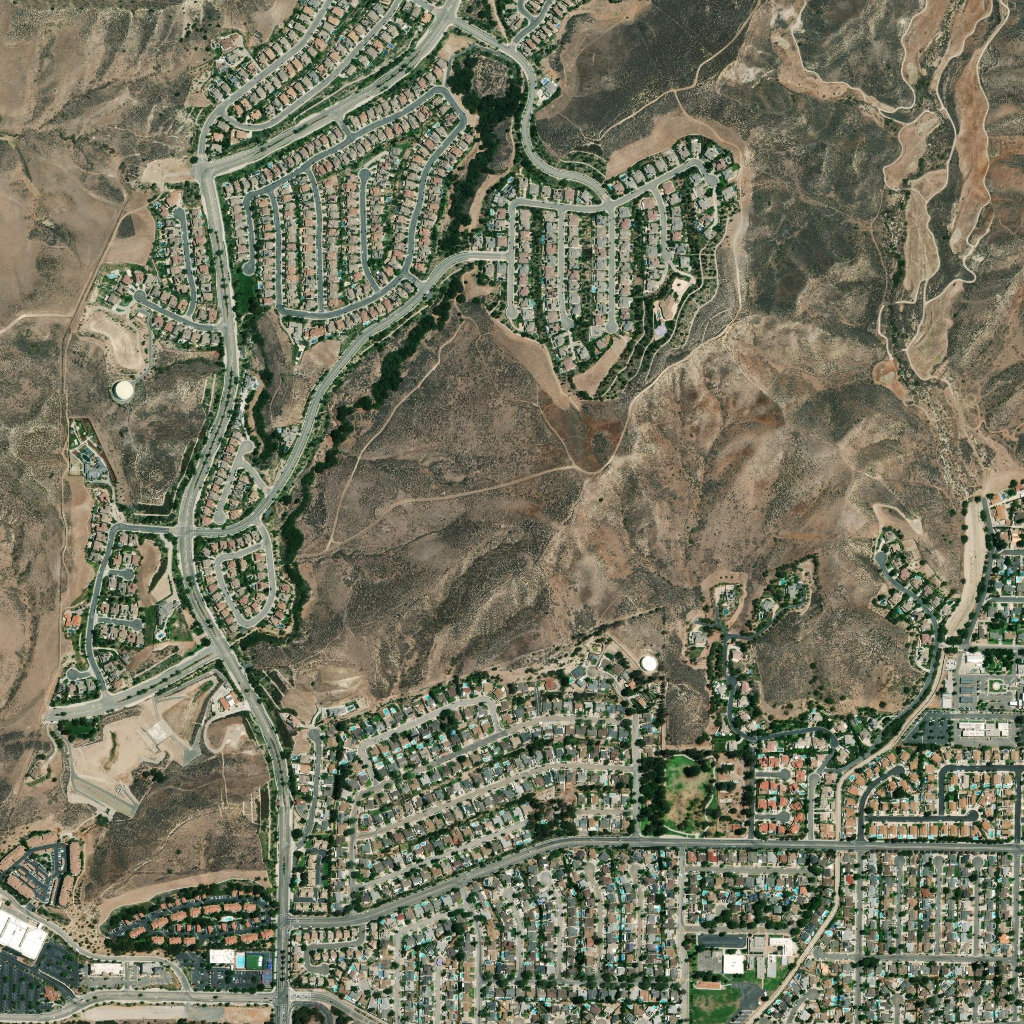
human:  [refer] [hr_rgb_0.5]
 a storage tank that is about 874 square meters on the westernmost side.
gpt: <box>[[10, 37, 12, 39, 0]]</box>